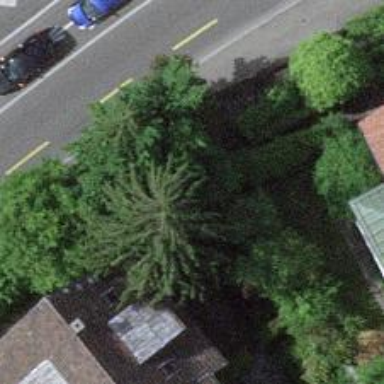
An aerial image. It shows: Retaining wall.